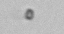
Label: nanoplankton_mix